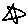
Label: star